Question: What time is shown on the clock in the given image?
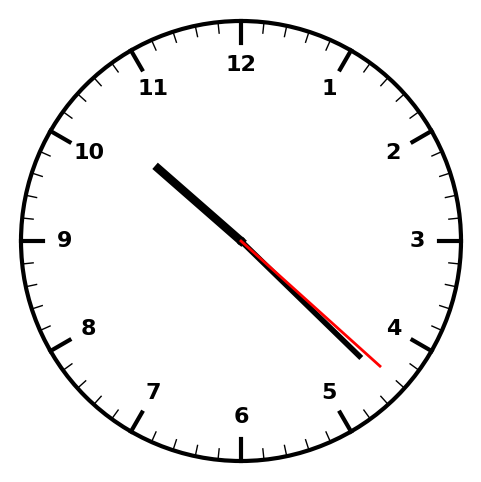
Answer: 10:22:22